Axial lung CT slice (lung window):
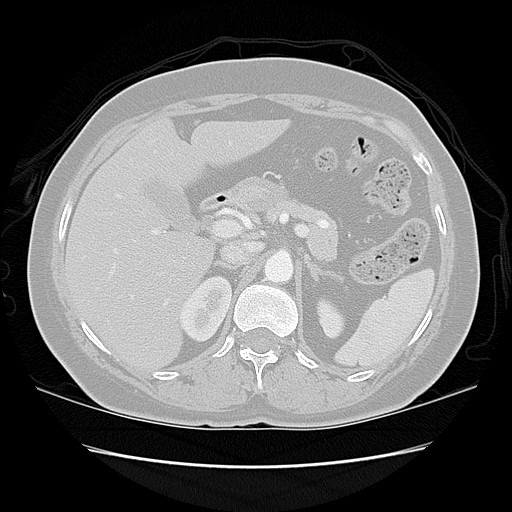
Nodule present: no